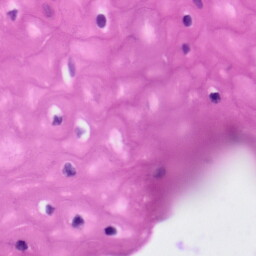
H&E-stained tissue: Tonsil